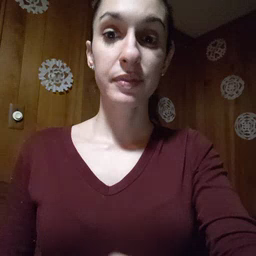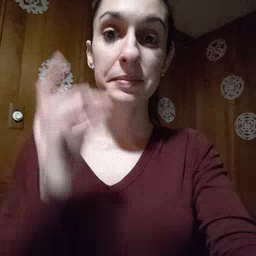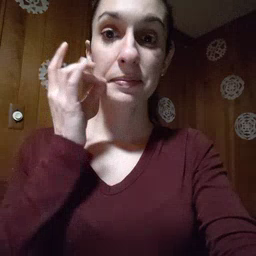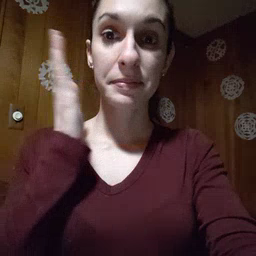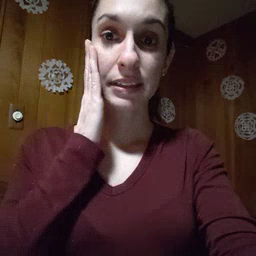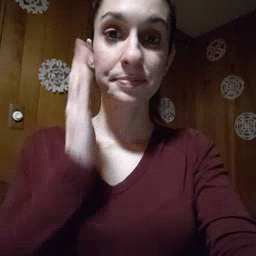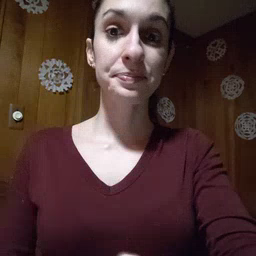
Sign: bee